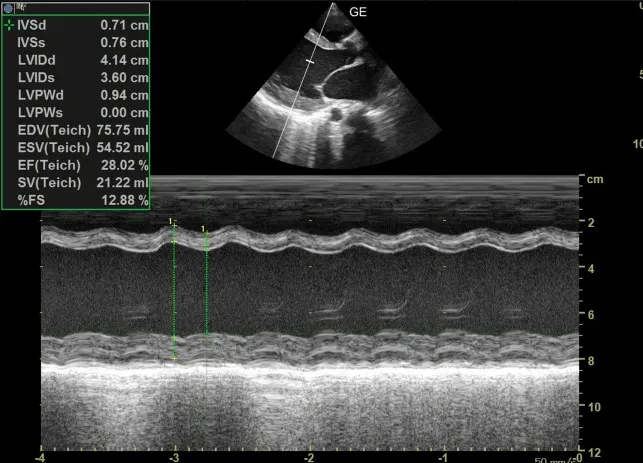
A; 2D echocardiogram showing dilated cardiomyopathy with an ejection fraction of 28.
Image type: radiology (ultrasound)